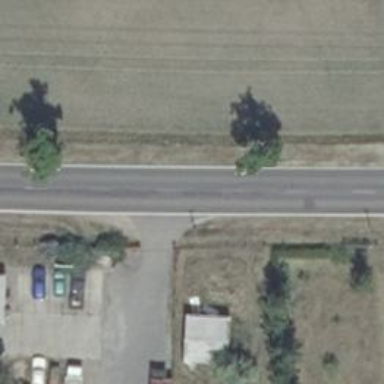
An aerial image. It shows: Secondary road with asphalt surface.